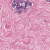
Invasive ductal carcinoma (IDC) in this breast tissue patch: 0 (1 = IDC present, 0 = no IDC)